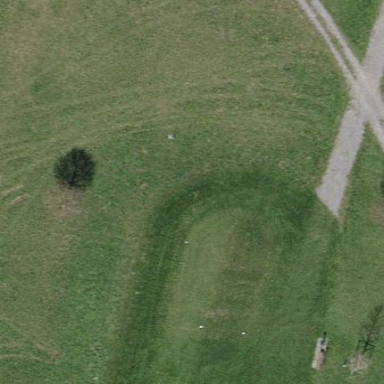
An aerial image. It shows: Golf tee area covered with grass.